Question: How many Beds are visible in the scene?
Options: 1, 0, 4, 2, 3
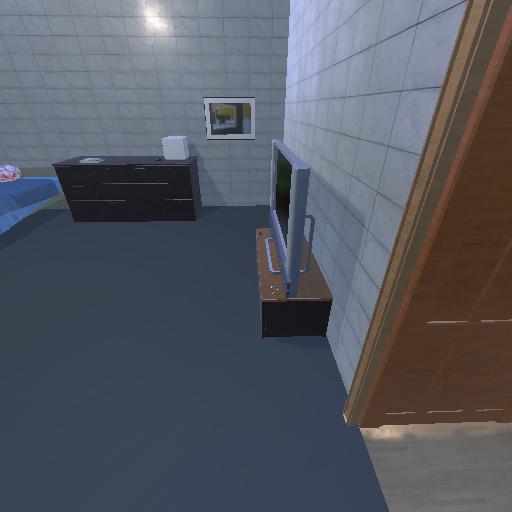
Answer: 1